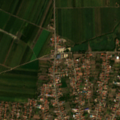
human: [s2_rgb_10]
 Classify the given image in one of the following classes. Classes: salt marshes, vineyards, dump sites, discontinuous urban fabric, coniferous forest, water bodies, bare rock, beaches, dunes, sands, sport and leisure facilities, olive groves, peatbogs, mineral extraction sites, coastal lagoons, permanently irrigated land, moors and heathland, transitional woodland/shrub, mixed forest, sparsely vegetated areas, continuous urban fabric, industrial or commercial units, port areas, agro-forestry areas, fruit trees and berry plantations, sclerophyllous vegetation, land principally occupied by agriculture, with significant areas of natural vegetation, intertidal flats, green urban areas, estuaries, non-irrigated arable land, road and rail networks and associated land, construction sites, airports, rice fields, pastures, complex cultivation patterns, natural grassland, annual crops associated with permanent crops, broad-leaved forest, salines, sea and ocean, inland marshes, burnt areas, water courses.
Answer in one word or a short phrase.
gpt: discontinuous urban fabric, non-irrigated arable land, complex cultivation patterns